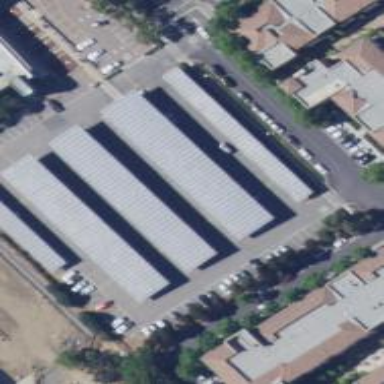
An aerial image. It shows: Solar photovoltaic panel generator on roof of building.